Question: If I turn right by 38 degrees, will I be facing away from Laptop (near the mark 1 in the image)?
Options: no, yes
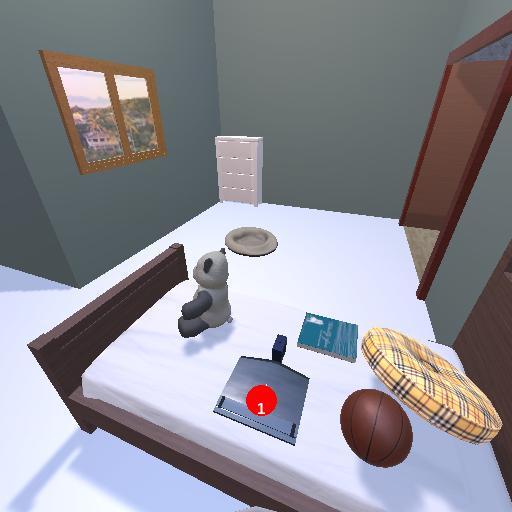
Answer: no